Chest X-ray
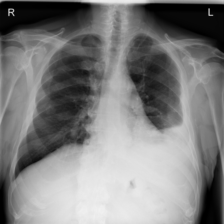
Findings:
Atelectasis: negative
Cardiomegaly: negative
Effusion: positive
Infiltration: negative
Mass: negative
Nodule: negative
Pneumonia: negative
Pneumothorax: negative
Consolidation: positive
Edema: negative
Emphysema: negative
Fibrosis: negative
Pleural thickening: negative
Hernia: negative